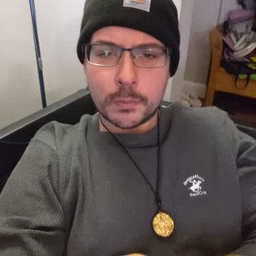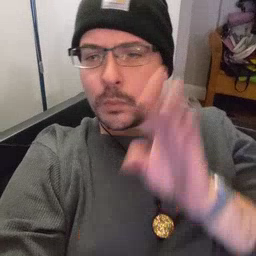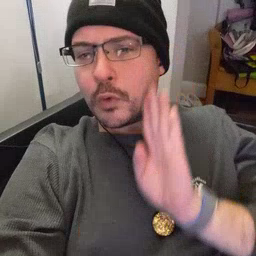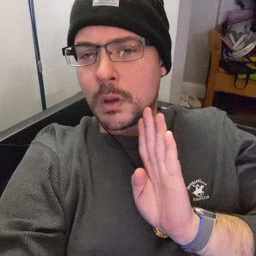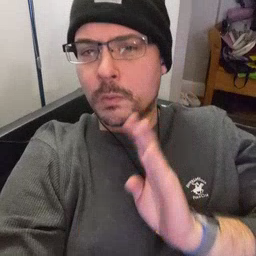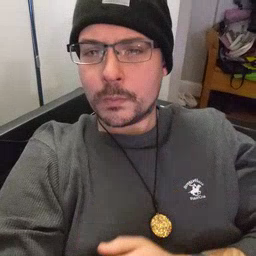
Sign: brown